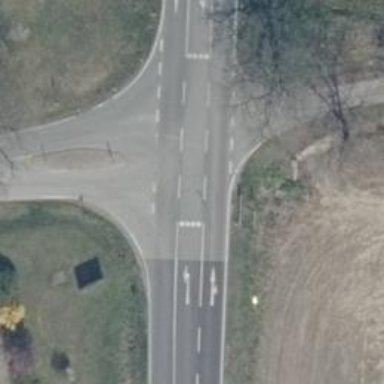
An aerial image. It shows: Asphalt road classified as primary highway.